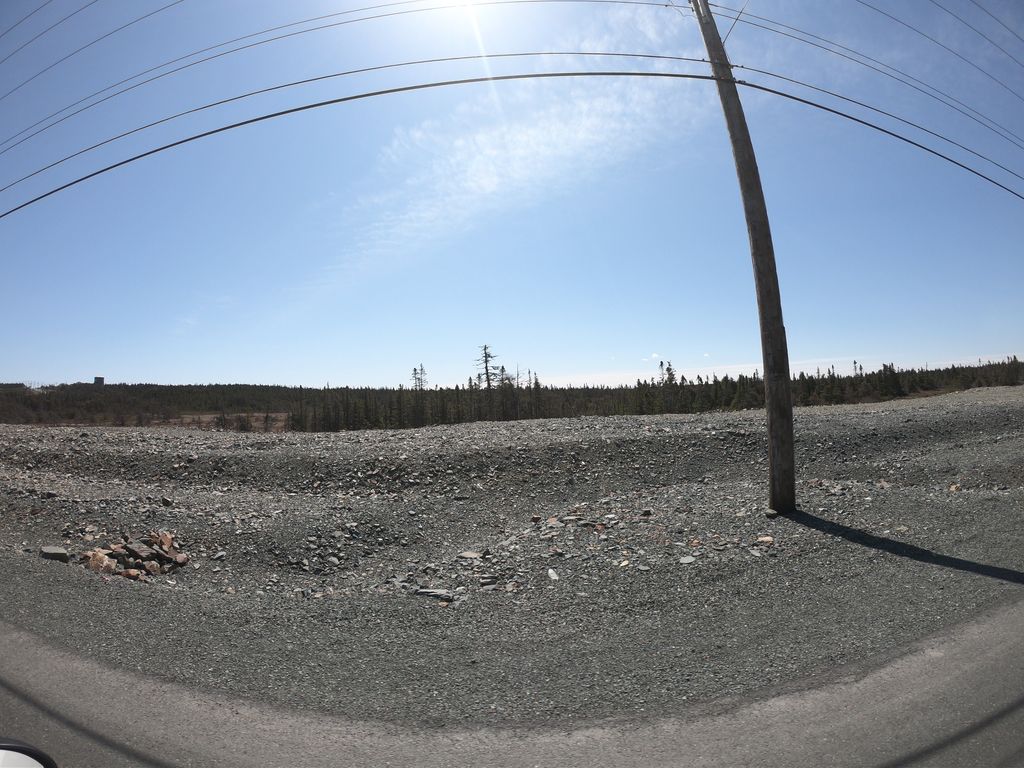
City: st_johns